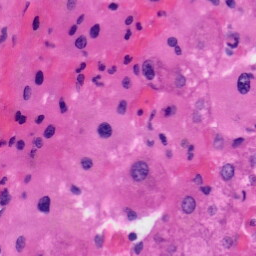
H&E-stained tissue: Liver